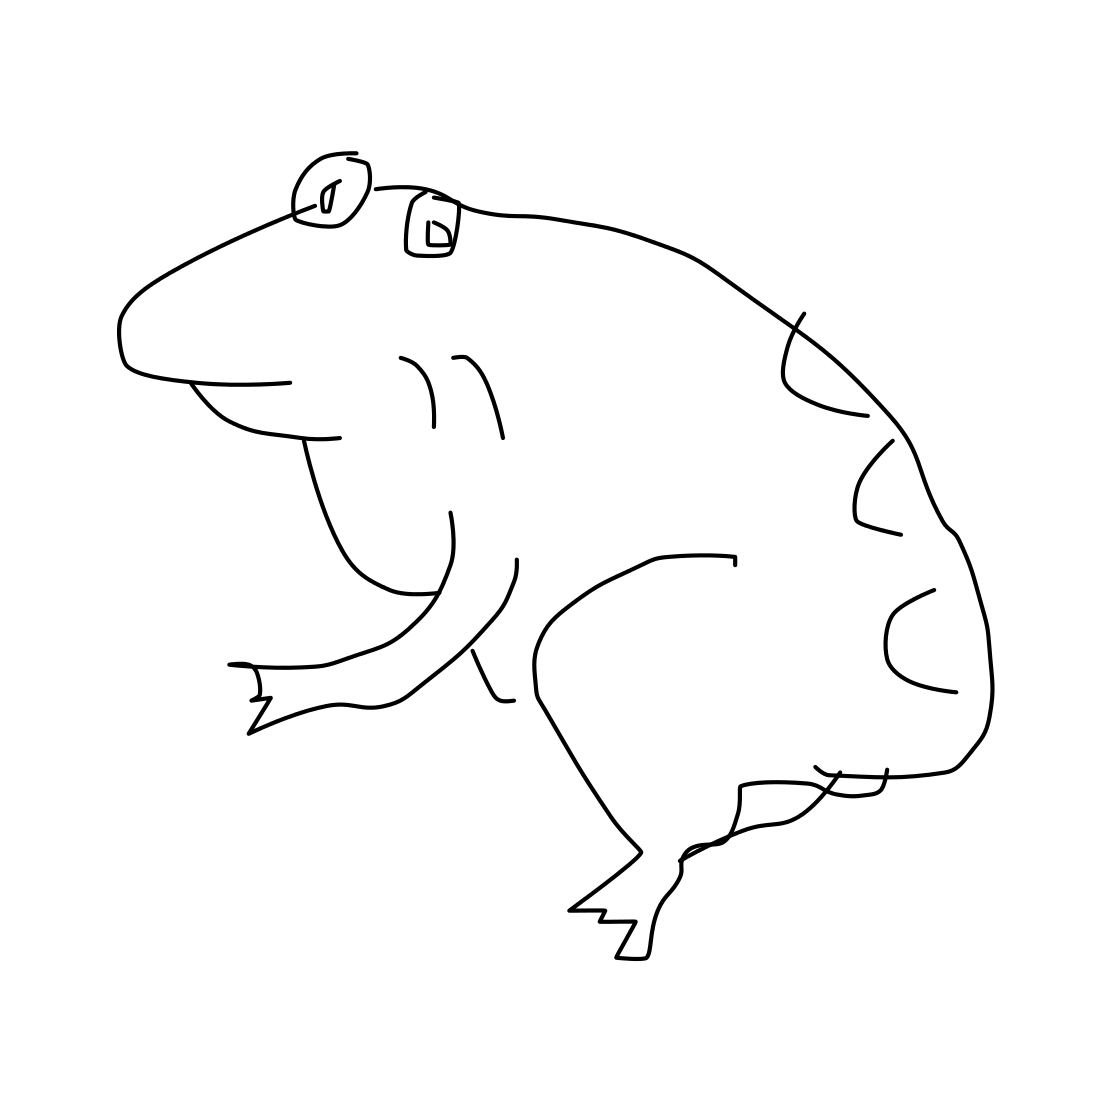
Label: frog